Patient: sex M, age 71
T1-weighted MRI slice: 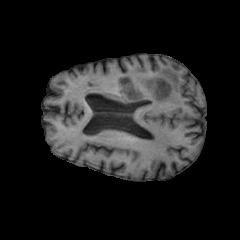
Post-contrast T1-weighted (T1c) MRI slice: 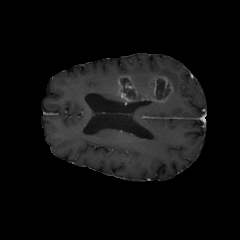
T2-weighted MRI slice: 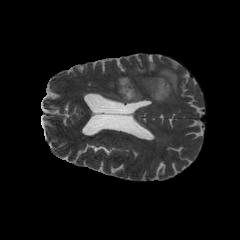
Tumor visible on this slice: yes
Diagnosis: Glioblastoma, IDH-wildtype
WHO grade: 4